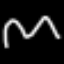
Label: squiggle